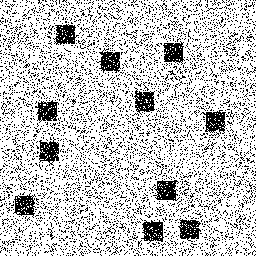
Squares: 11
Triangles: 0
Stars: 0
Total shapes: 11